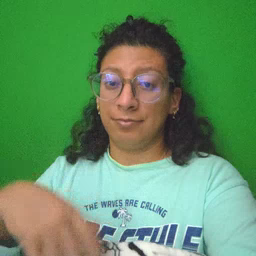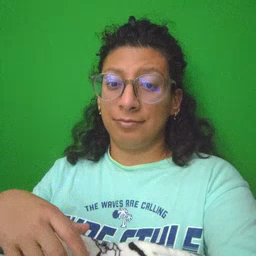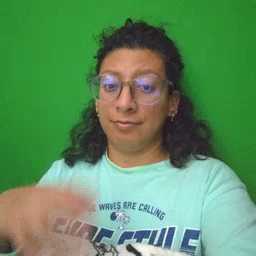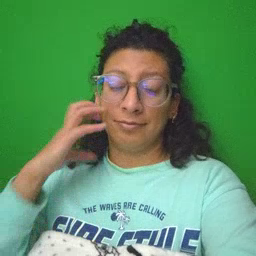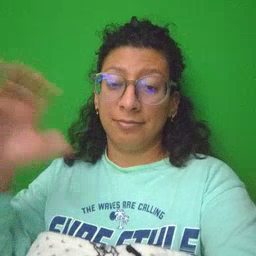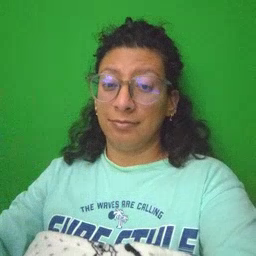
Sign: loud